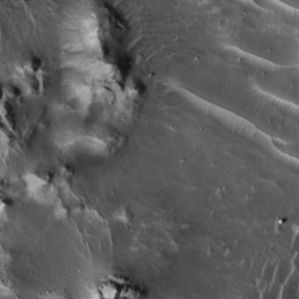
Label: non_frost